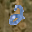
Label: 2